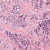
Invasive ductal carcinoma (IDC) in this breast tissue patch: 1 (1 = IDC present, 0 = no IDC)